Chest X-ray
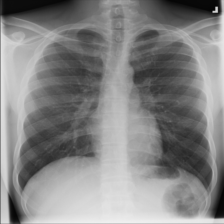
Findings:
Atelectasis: negative
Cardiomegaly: negative
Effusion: negative
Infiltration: positive
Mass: negative
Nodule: negative
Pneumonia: negative
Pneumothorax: negative
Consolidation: negative
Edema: negative
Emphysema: negative
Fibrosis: negative
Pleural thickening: negative
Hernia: negative